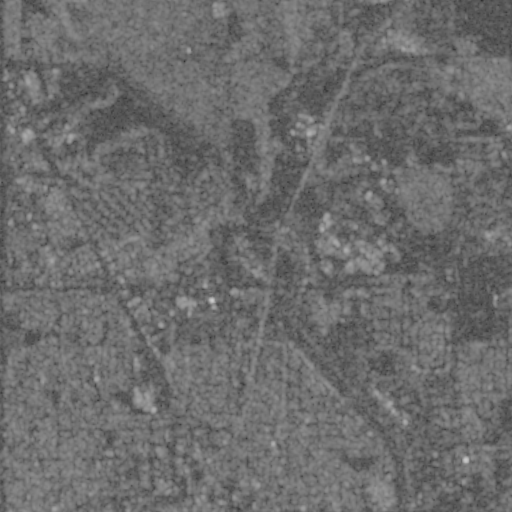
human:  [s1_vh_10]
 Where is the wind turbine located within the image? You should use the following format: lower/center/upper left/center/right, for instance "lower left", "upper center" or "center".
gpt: The wind turbine is located in the center right of the image.
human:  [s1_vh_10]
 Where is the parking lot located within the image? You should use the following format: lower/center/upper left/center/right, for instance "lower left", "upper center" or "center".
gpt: There is no parking lot in the image.

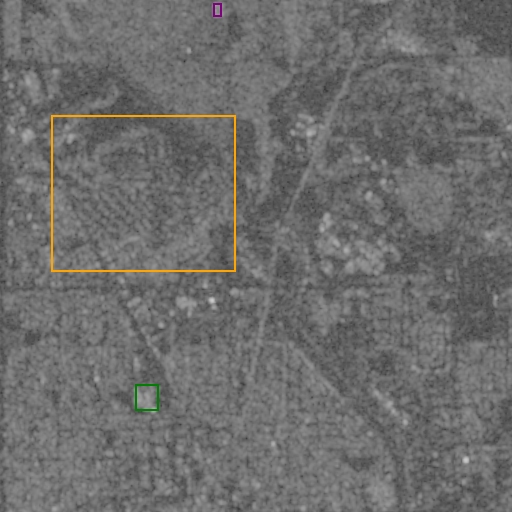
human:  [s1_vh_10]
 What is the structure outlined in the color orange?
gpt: The structure outlined in orange is a park.
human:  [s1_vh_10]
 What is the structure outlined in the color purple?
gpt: The structure outlined in purple is a power substation.
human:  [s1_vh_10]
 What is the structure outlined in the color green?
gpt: The structure outlined in green is a building.
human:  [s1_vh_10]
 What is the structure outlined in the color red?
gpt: There is no red outline.